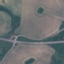
Label: Highway